Question: I have an HTML page with method to create and display a datatable:
'''
<script type="text/javascript" language="javascript" class="init">
var table;
var socket;
$(document).ready(function() {
table = $('#example').DataTable();
socket = io.connect('http://127.0.0.1:80');
socket.on('message', function (data) {
var rowNode = table
.row.add( [ data.ID, data.Name, data.Dispensed, data.Amt, data.Balance, data.PPM, data.Avail] )
.draw()
.node();
$( rowNode )
.css( 'color', 'red' )
.animate( { color: 'black' } );
} );
});
</script>
'''
The scripts gets called perfectly well when backend scripts in NodeJS sends a message over web socket. But my issue is that the data displayed in the table is not center aligned as in temporary row (new data - color red, old temp data - black):

Is there a way I can center align all the values?
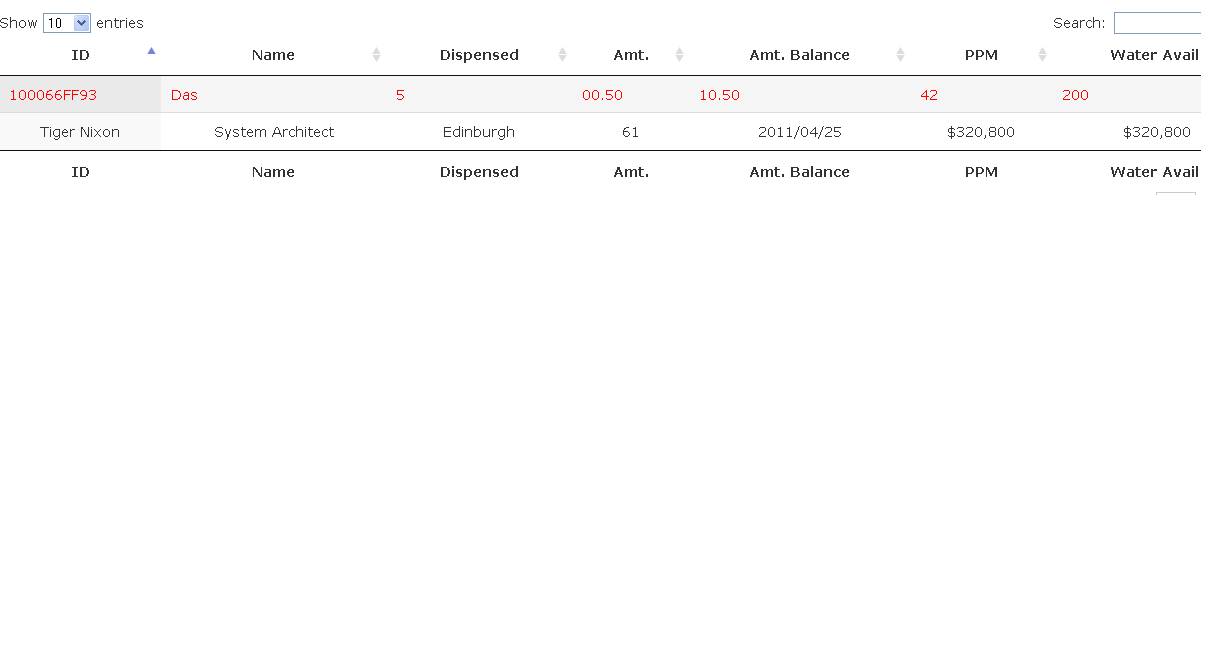
Answer: Try adding alignment as part of .css in the following block:
'''
$( rowNode )
.css( 'color', 'red';text-align:center )
.animate( { color: 'black' } );
} );
'''
For more alignment related css properties check this <URL>